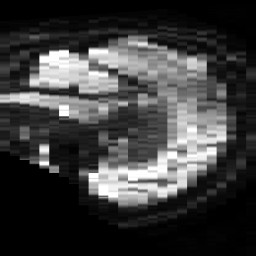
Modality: TRACE
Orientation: sagittal
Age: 66
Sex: male
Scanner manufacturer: philips
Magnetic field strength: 3 T
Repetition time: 4.14 s
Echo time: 0.06119 s